Question: I dont' understand why css left does not work.
In my I have page-header from boostrap
'''
<div class="page-header">
<h1>Page-header</h1>
</div>
<div class="all charts">
<div id="chart1"></div>
<div id="chart2"></div>
</div>
'''
and here is my
'''
.page-header {
background-color: none;
width: 1000%;
}
.allcharts {
left: 20px;
}
#chart1 {
width: 2000%;
float: left;
}
'''
how come my allcharts ( want 20 px from the left ) and chart 1 and 2 are not taking the postion from .css , they both have the same left position as my page-header even when I try to overwrite it in css

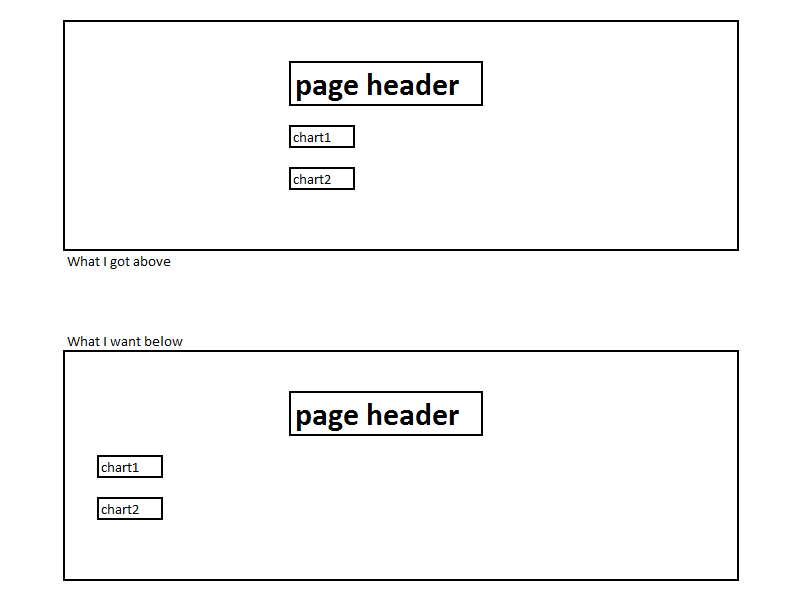
Answer: :: The element is positioned relative to its first positioned (not static) ancestor element
and
you have all and charts two different class
'''
.all.charts {
position : absolute;
left: 20px;
}
'''
OR
'''
.all{
position : absolute;
left: 20px;
}
'''
OR
'''
.charts {
position : absolute;
left: 20px;
}
'''